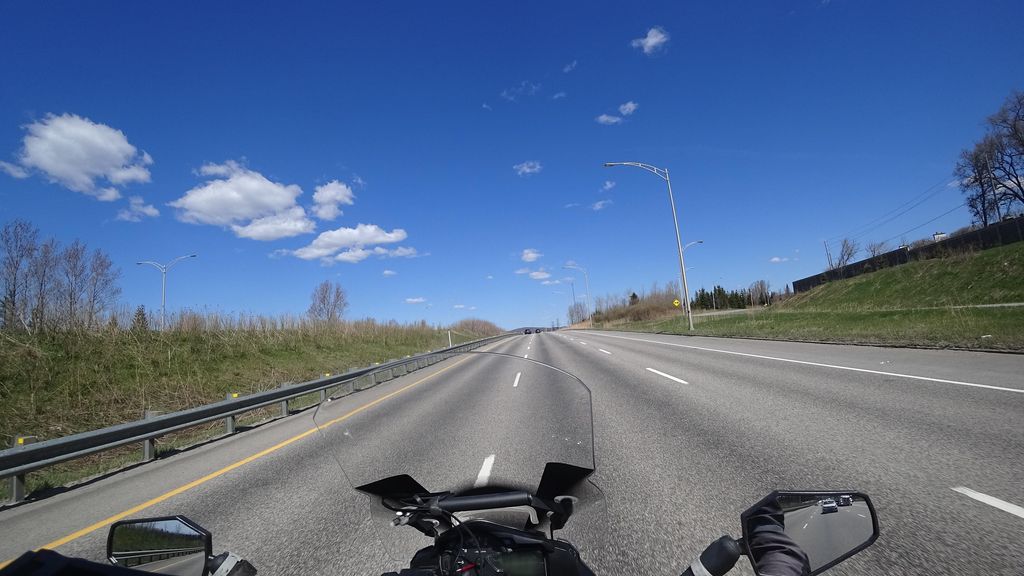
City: quebec_city